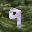
Label: 9